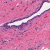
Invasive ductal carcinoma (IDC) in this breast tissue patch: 0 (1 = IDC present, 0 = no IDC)